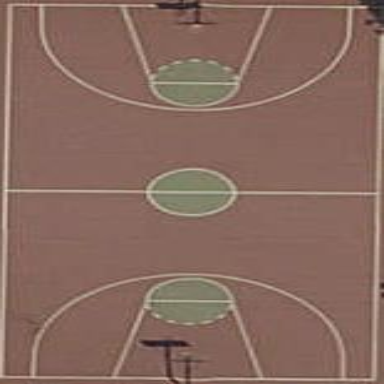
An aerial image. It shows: Basketball court on leisure land pitch.